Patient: sex M, age 69
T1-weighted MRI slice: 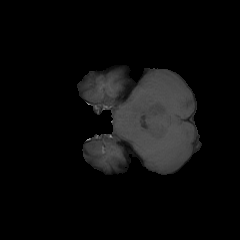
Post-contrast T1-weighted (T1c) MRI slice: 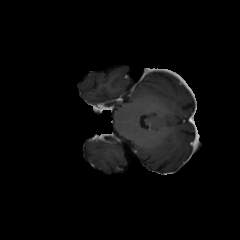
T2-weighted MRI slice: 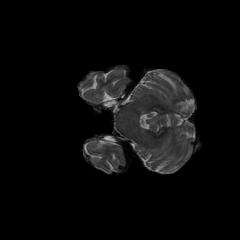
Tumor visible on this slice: no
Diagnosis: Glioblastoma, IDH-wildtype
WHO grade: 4